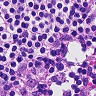
Metastatic tissue present: no